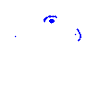
Particle: pion